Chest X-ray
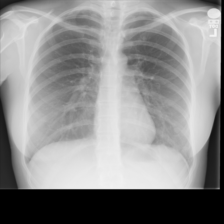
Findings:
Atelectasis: negative
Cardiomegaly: negative
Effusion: negative
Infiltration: negative
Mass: negative
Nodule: negative
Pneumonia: negative
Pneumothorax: negative
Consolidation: negative
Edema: negative
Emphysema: negative
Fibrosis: negative
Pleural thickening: negative
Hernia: negative